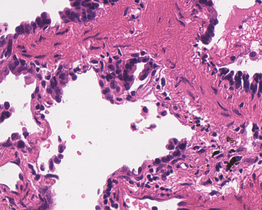
Tumor epithelial tissue: yes
Tumor-associated stroma tissue: yes
Normal tissue: no